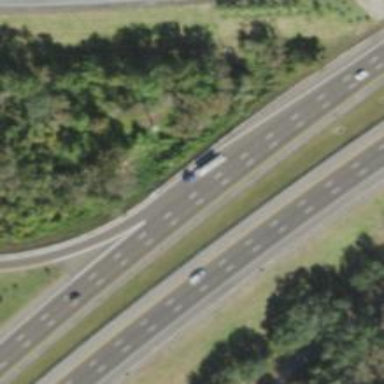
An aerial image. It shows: Motorway junction.